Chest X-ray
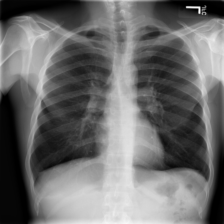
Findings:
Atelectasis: negative
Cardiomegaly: negative
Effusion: negative
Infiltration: positive
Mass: negative
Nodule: negative
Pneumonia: negative
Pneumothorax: negative
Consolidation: negative
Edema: negative
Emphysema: negative
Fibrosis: negative
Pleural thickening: negative
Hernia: negative